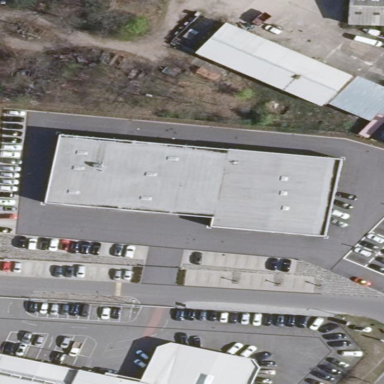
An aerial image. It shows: Building housing car shop.